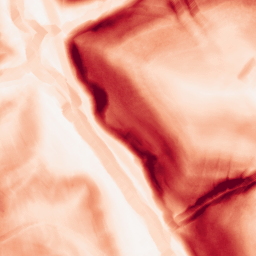
Category: morphological
Decomposition family: morphological_gradient
Decomposition parameters: size: 7
shape: diamond
Upsampling method: quintic
Upsampling parameters: scale: 8
Upsampling scale: 8